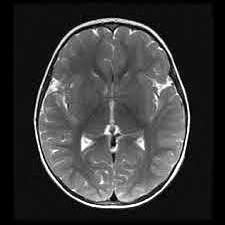
Label: notumor